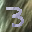
Label: 3